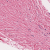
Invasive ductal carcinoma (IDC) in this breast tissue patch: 0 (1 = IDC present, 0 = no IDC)